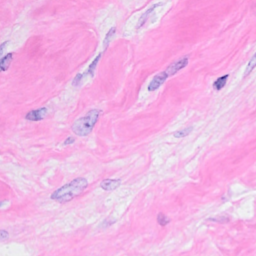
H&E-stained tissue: Breast